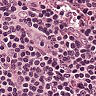
Metastatic tissue present: no